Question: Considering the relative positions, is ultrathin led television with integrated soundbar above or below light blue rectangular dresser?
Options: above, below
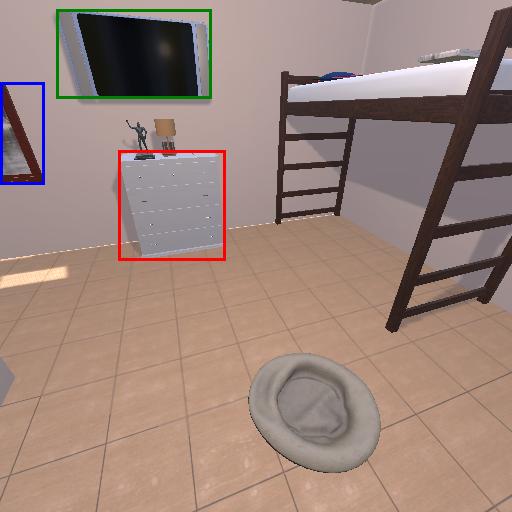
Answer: above